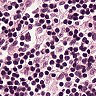
Metastatic tissue present: no